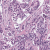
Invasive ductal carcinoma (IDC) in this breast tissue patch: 1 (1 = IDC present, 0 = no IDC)